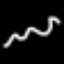
Label: squiggle